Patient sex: M
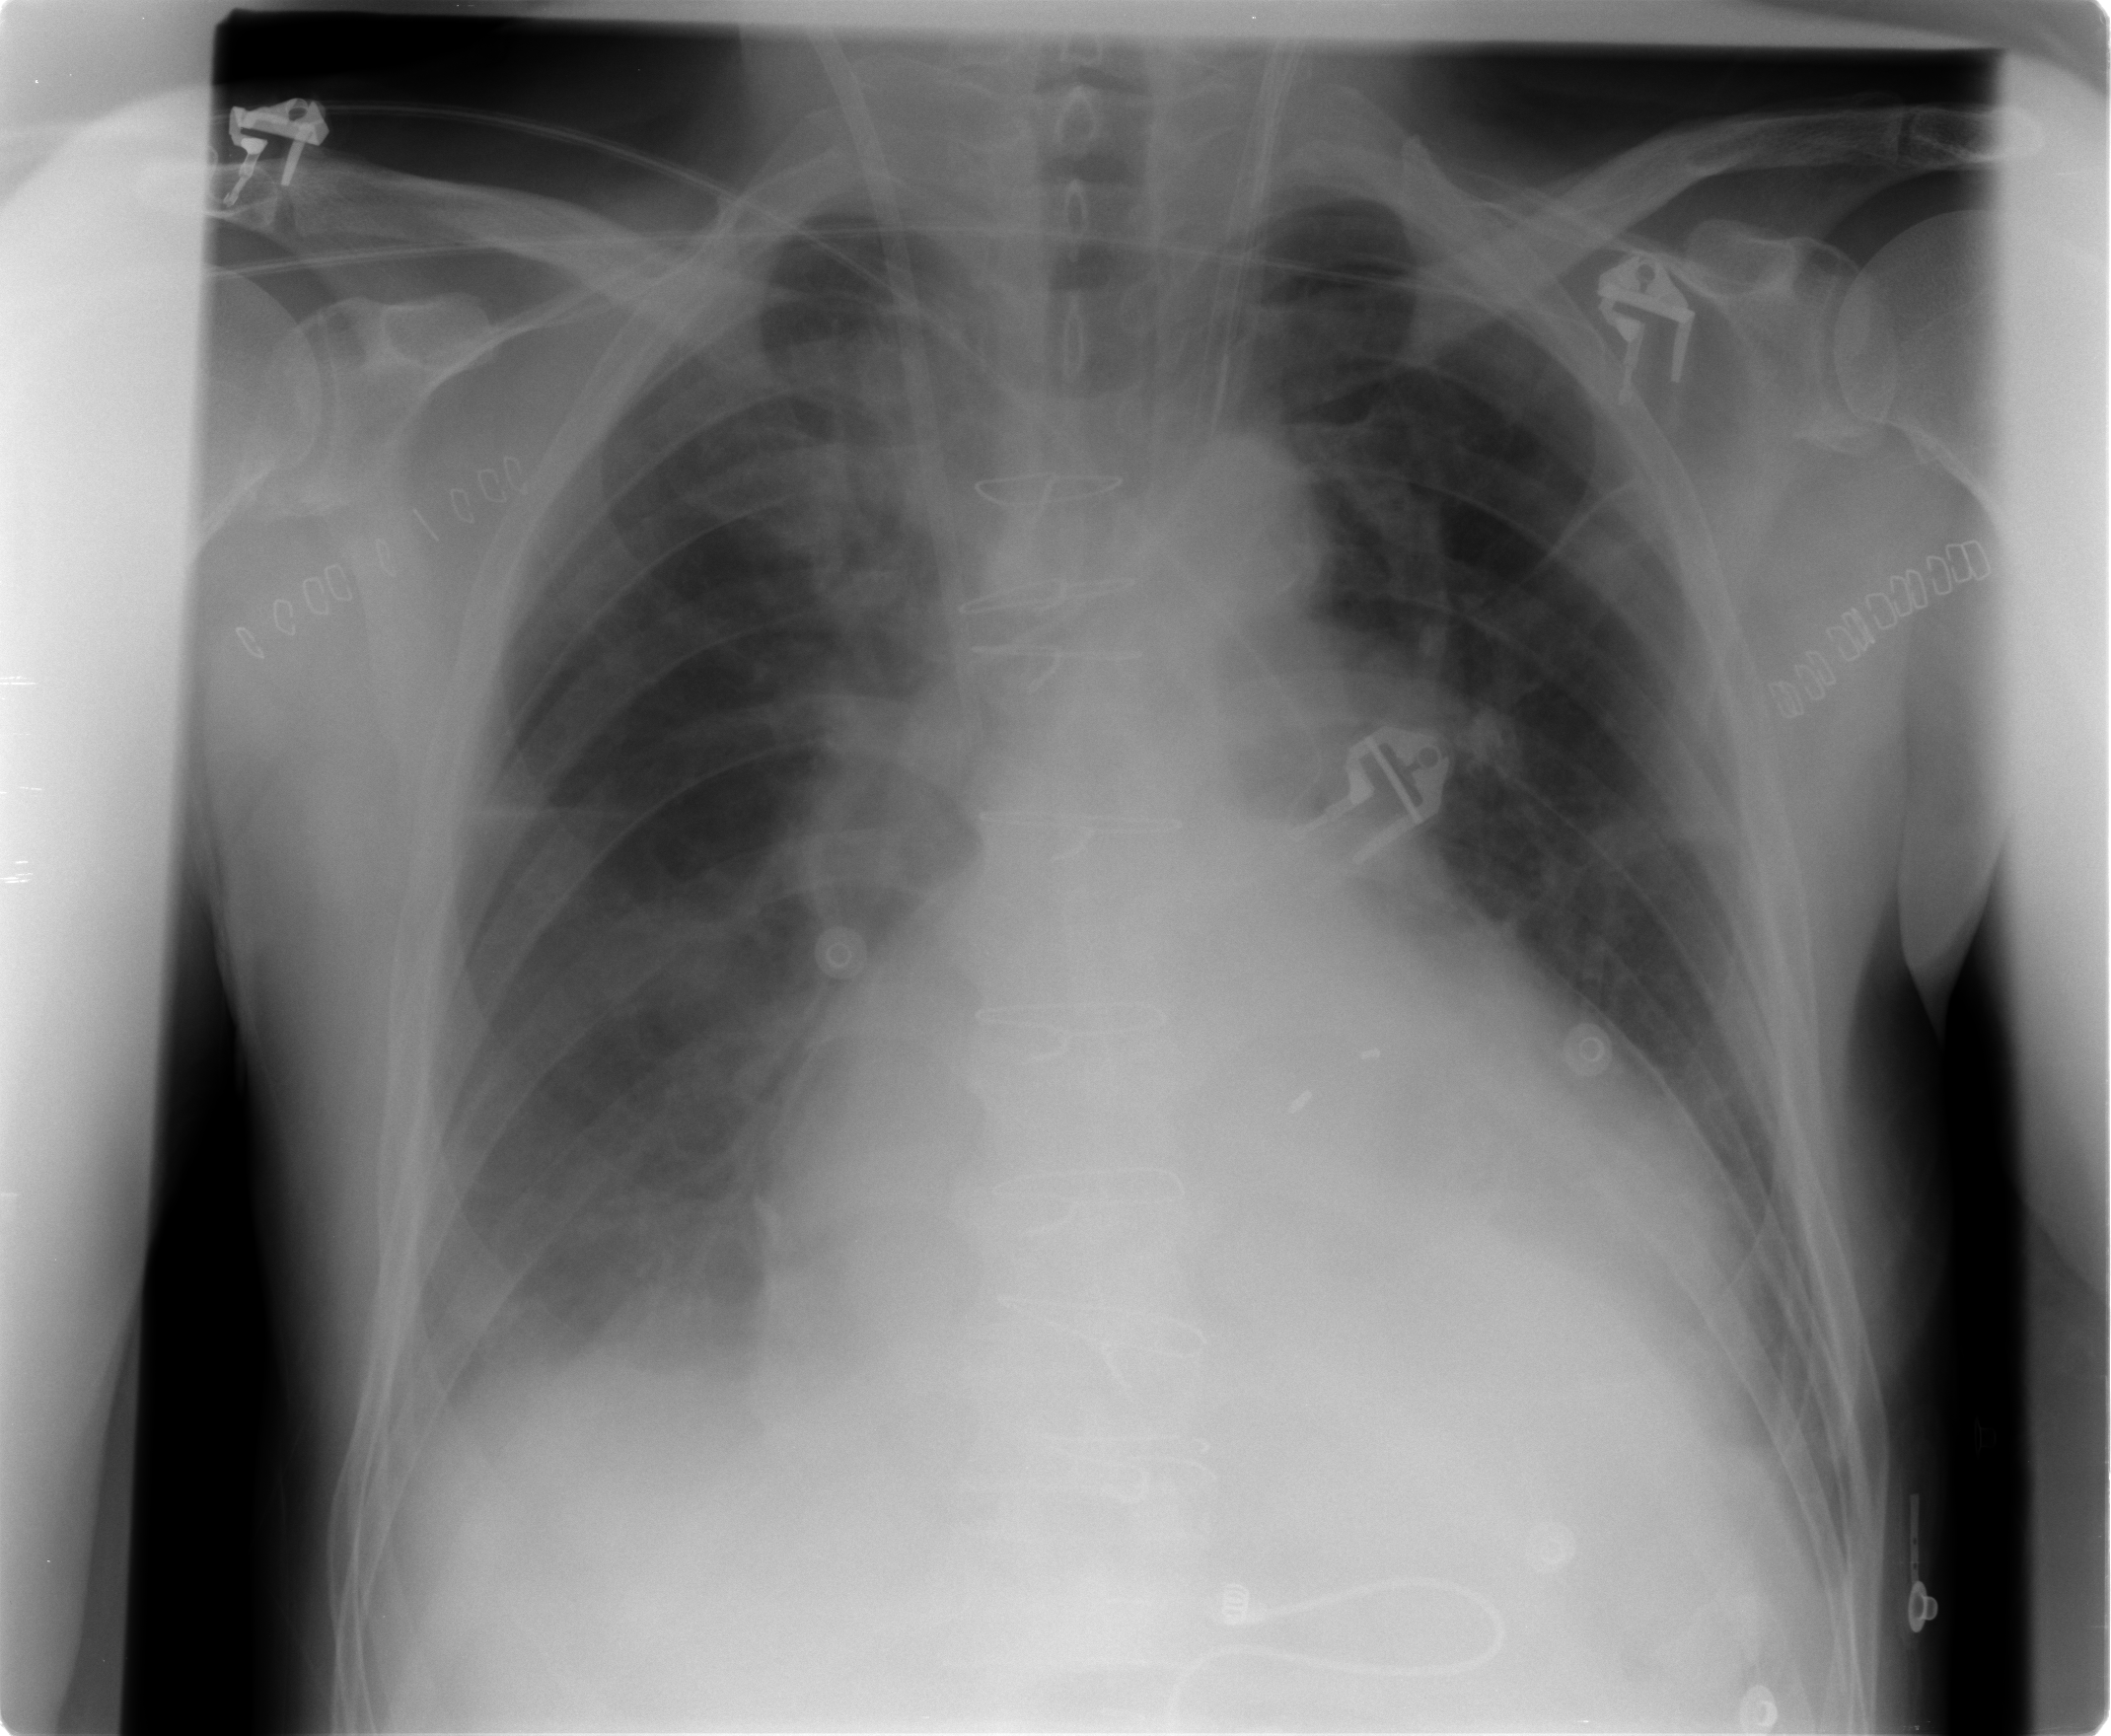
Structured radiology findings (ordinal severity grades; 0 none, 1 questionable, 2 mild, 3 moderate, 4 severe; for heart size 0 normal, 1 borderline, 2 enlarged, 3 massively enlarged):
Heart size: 2
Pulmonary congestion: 2
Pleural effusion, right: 2
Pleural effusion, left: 2
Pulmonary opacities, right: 2
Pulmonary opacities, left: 0
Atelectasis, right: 2
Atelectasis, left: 2